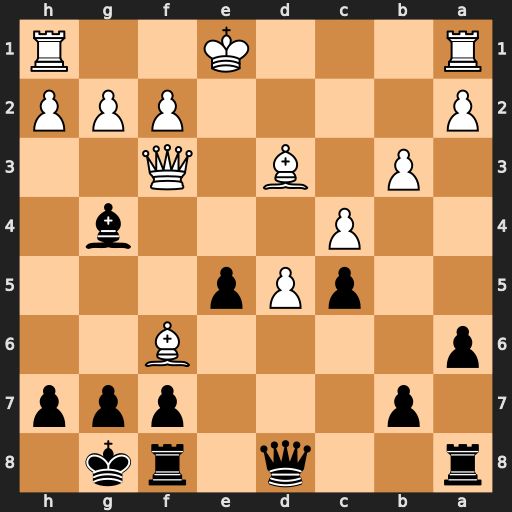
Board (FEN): r2q1rk1/1p3ppp/p4B2/2pPp3/2P3b1/1P1B1Q2/P4PPP/R3K2R
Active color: b
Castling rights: KQ
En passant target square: -
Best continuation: Qa5+ Kf1 Bxf3